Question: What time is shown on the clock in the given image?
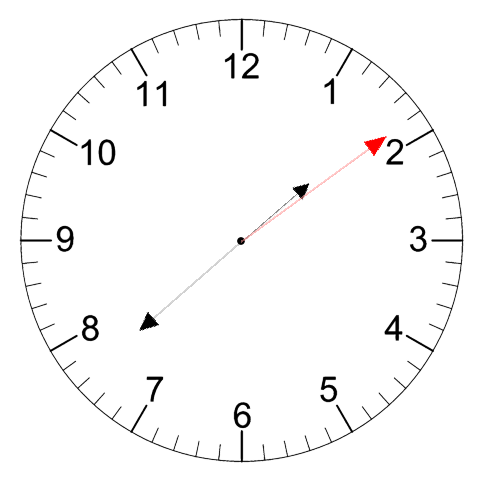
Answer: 01:38:09